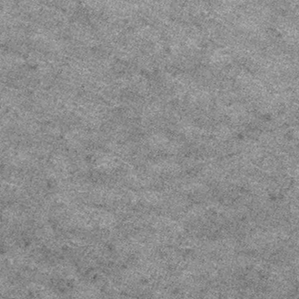
Label: frost